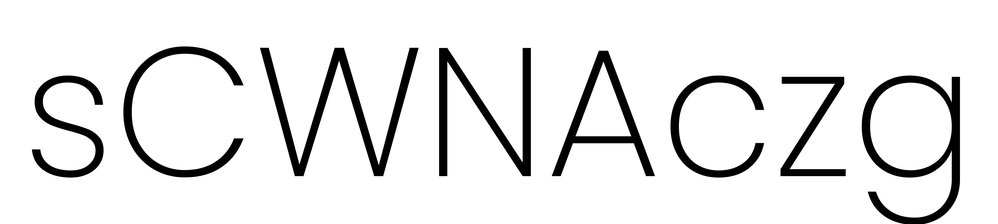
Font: Poppins-ExtraLight